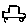
Label: car